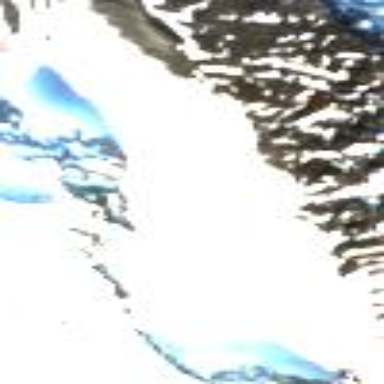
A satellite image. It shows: Majestic glacier in the distance.